Question: I gave up on my code bugs so I decide to write here. I really hope to get a solution. What I want with the listbox is: when i click the button, it will retrieve data from database then load it into the listbox. It worked fine. But when I add wpf style, it started problem because I want to add image into each item next to text - image (right side) and text (left side). The result in the listbox is blank but actually it seems there is a data list - please look at the picture. I may have done something wrong in my code or wpf. I am not sure what is problem.... I would appreciate if you can have a look at my code. Your given code would be much helpful. Thanks alot!
WPF:
'''
<ListBox Name="lstDinner" DisplayMemberPath="Name" Margin="513,85,608,445" Style="{DynamicResource ResourceKey=styleListBox}"/>
'''
WPF STYLE:
'''
<DataTemplate x:Key="templateListBoxItem">
<Grid Margin="5">
<Grid.ColumnDefinitions>
<ColumnDefinition Width="Auto"></ColumnDefinition>
<ColumnDefinition Width="*"></ColumnDefinition>
</Grid.ColumnDefinitions>
<Grid.RowDefinitions>
<RowDefinition></RowDefinition>
<RowDefinition></RowDefinition>
</Grid.RowDefinitions>
<Border Grid.Column="0"
Grid.Row="0"
Grid.RowSpan="2"
Margin="0,0,10,0">
<Image Source="{Binding Path=Image}"
Stretch="Fill"
Height="40"
Width="40">
</Border>
<TextBlock Text="{Binding Path=Name}"
FontWeight="Bold"
Grid.Column="1"
Grid.Row="0"></TextBlock>
<TextBlock Text="{Binding Path=About}"
Grid.Column="1"
Grid.Row="1"></TextBlock>
</Grid>
</DataTemplate>
<Style x:Key="styleListBox" TargetType="{x:Type ListBox}">
<Setter Property="ItemTemplate" Value="{StaticResource ResourceKey=templateListBoxItem}"></Setter>
</Style>
'''
C#:
'''
private void Button_Click(object sender, RoutedEventArgs e)
{
_dinnerExtractor = new DinnerExtractor();
const int oneDay = 1;
_databaseDinnerList = new ObservableCollection<FoodInformation>(_dinnerExtractor.GetDinnerDays(oneDay));
if (_databaseDinnerList != null)
{
foreach (var list in _databaseDinnerList)
{
lstDinner.Items.Add(new FoodInformation { Dinner = list.Dinner, DinnerImage = list.DinnerImage});
}
//lstDinner.ItemsSource = _databaseDinnerList;
}
}
'''

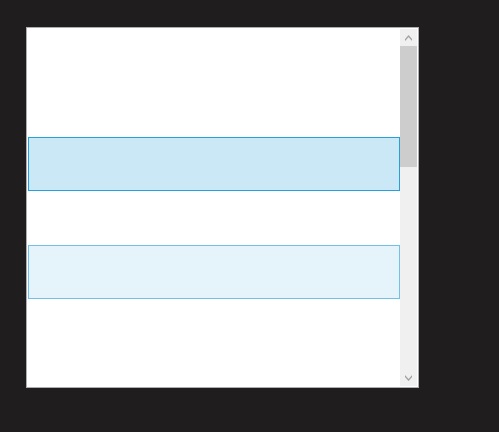
Answer: 'FoodInformation' class does not contains properties: 'Image' and 'Name' (you are trying binding to these properties in 'DataTemplate').
From code-behind we can create definition of 'FoodInformation' class with properties 'Dinner' and 'DinnerImage':
'''
class FoodInformation
{
public string Dinner { get; set; }
public ImageSource DinnerImage { get; set; }
}
'''
So you should binding to properties 'Dinner' and 'DinnerImage', not to 'Image' and 'Name'.
If you change in 'DataTemplate' appropriate properties names everything will be ok.
'''
<DataTemplate x:Key="templateListBoxItem">
<Grid Margin="5">
<Grid.ColumnDefinitions>
<ColumnDefinition Width="Auto"></ColumnDefinition>
<ColumnDefinition Width="*"></ColumnDefinition>
</Grid.ColumnDefinitions>
<Grid.RowDefinitions>
<RowDefinition></RowDefinition>
<RowDefinition></RowDefinition>
</Grid.RowDefinitions>
<Border Grid.Column="0"
Grid.Row="0"
Grid.RowSpan="2"
Margin="0,0,10,0">
<Image Source="{Binding Path=DinnerImage }"
Stretch="Fill"
Height="40"
Width="40">
</Border>
<TextBlock Text="{Binding Path=Dinner }"
FontWeight="Bold"
Grid.Column="1"
Grid.Row="0"></TextBlock>
</Grid>
</DataTemplate>
'''